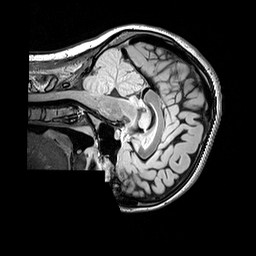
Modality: FLAIR
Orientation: sagittal
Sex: female
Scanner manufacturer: siemens
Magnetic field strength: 3 T
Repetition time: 5 s
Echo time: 0.395 s